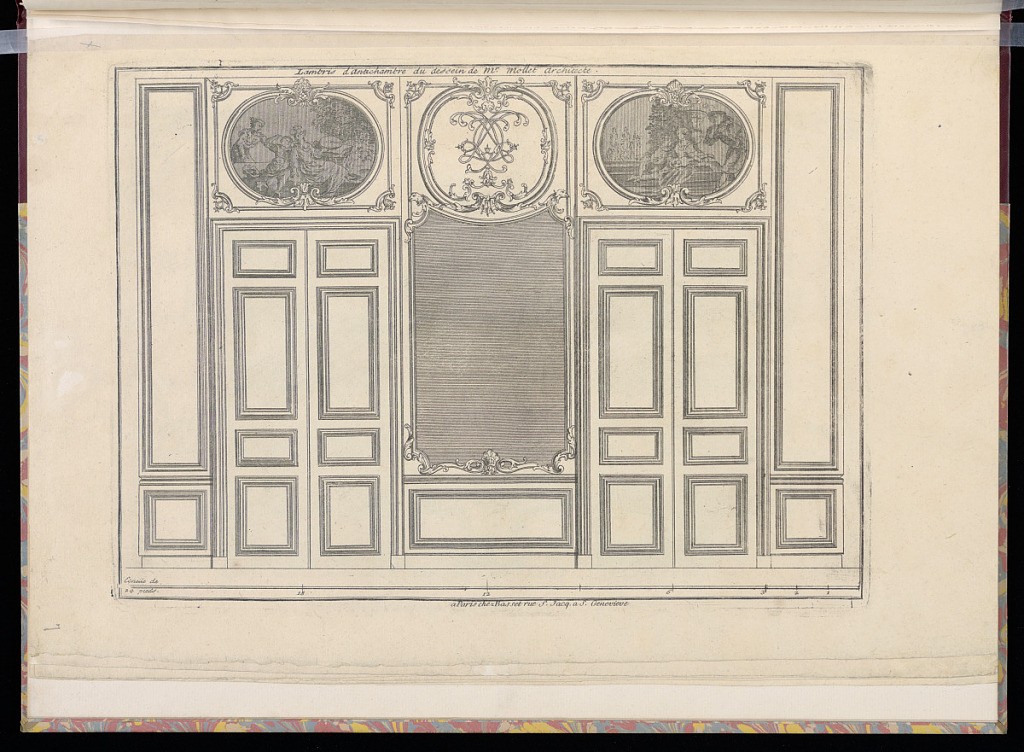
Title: Lambris d’antichambre du dessein de Mr. Mollet architect
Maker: André Basset, French, active 1749 – 1787
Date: ca. 1765
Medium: Etching and engraving on laid paper
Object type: Print
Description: An interior wall elevation featuring a central mirror flanked by double-doors with overdoor paintings framed in rococo paneling. The over-mirror panel features a cipher within a cartouche frame of acanthus leaf, fleurons and shell motifs, which also feature in the mirror frame and overdoor paneling. There are blank vertical panels on either side of the doors and a dado level below. The plate is titled and includes a scale below, along with the publisher's address.